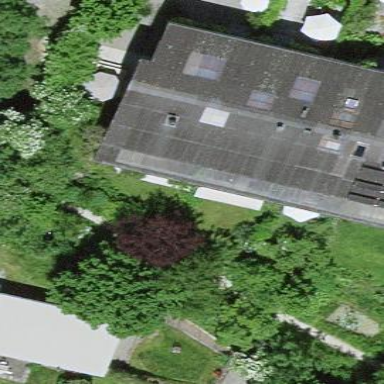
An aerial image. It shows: Residential building.